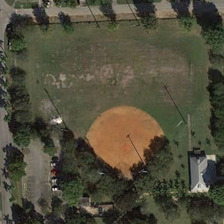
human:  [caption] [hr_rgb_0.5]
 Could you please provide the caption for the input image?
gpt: many green trees are around a baseball field .

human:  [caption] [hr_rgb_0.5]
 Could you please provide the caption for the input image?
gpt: many green trees are around a baseball field .

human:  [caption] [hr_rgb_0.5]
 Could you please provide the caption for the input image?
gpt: many green trees are around a baseball field .

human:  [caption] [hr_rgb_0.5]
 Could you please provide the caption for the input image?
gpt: many green trees are around a baseball field .

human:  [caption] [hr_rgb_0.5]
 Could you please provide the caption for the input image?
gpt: many green trees are around a baseball field .